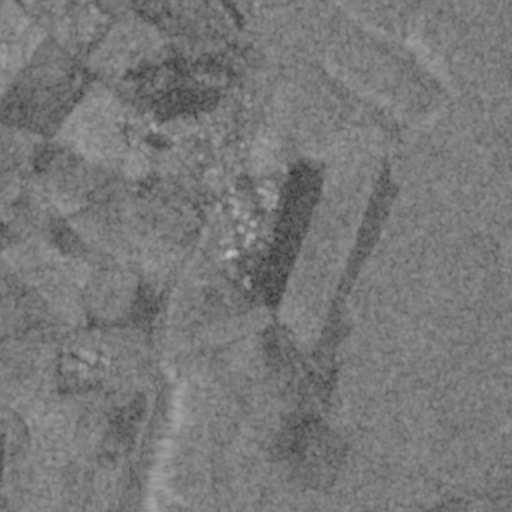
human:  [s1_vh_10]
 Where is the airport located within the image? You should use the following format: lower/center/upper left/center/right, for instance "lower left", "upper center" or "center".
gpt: The airport is located in the upper center of the image.
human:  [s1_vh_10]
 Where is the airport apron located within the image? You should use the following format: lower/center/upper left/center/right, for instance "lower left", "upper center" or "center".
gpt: The airport apron is located in the upper center of the image.
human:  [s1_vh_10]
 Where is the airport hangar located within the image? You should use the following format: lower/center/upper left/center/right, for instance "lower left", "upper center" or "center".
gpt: The airport hangar is located in the upper center of the image.
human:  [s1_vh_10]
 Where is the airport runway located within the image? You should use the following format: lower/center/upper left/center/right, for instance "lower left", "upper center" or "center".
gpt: The airport runway is located in the upper center of the image.
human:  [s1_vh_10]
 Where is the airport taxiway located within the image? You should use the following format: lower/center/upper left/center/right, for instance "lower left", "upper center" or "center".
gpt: The airport taxiway is located in the upper center of the image.
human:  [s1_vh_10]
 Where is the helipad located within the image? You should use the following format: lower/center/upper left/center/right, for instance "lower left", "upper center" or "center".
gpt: The helipad is located in the upper center of the image.
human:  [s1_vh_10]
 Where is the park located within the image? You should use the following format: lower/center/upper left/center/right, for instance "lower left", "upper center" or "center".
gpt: The park is located in the upper center of the image.
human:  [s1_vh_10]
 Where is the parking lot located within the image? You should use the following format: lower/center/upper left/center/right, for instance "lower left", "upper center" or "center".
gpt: The parking lot is located in the upper center of the image.
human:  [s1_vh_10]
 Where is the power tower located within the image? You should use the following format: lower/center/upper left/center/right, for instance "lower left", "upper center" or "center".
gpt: The power tower is located in the lower right of the image.
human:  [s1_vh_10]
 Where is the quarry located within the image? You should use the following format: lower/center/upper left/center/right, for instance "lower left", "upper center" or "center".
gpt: The quarry is located in the left of the image.
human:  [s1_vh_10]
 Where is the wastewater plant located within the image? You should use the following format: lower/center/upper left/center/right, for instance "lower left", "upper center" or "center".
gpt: The wastewater plant is located in the center left of the image.
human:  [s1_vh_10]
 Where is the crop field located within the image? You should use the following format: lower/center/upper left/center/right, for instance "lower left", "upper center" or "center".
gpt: There is no crop field in the image.

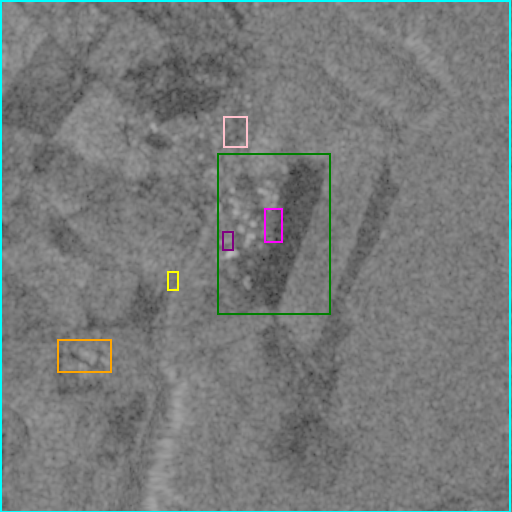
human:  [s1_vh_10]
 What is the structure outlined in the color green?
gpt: The structure outlined in green is an airport.
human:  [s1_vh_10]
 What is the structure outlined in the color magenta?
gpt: The structure outlined in magenta is an airport apron.
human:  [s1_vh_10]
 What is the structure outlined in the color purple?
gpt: The structure outlined in purple is an airport hangar.
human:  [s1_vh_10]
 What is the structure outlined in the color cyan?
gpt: The structure outlined in cyan is a crop field.
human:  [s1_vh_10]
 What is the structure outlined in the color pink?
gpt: The structure outlined in pink is a park.
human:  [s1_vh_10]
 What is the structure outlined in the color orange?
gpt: The structure outlined in orange is a quarry.
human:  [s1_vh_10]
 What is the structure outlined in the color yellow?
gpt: The structure outlined in yellow is a wastewater plant.
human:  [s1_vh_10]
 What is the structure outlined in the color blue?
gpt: There is no blue outline.